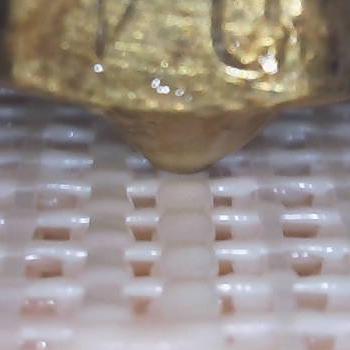
Flow rate: 300%